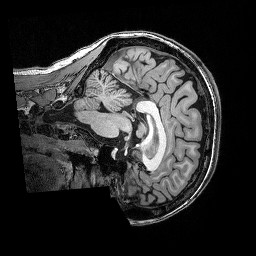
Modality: T1w
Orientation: sagittal
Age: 43
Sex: female
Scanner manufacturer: siemens
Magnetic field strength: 3 T
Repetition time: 2.53 s
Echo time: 0.0035 s